RGB frame:
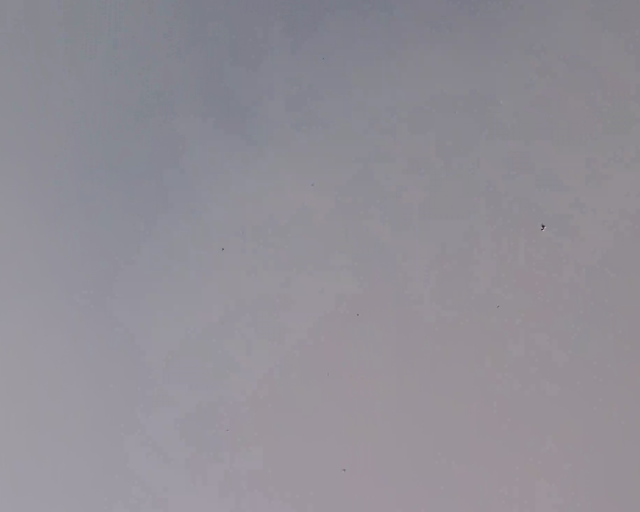
Thermal frame:
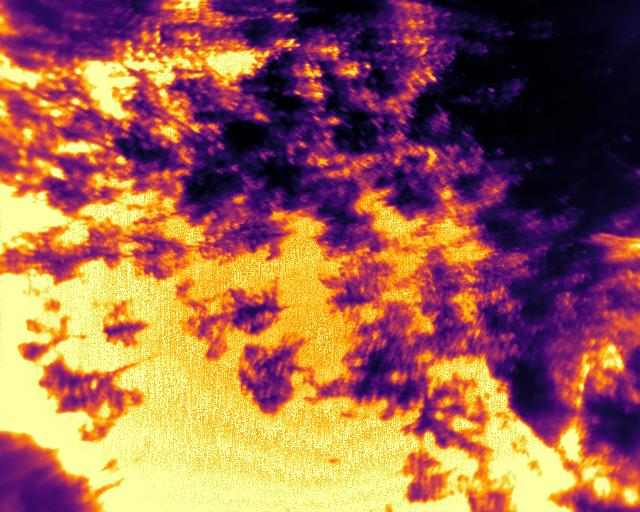
Captured: 2026-02-27 02:39:14
Pixels at or above 80 °C: 242079 (fraction of frame: 0.7388)